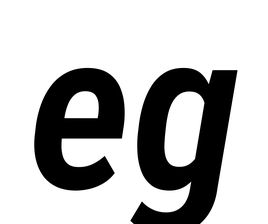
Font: Roboto-Italic_Condensed_SemiBold_Italic